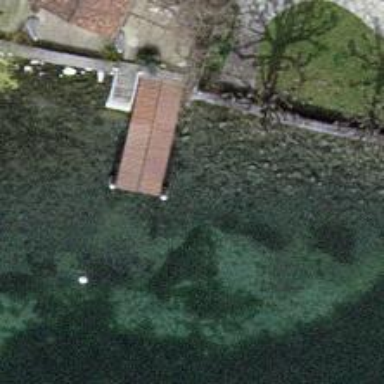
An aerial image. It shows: Man-made pier.